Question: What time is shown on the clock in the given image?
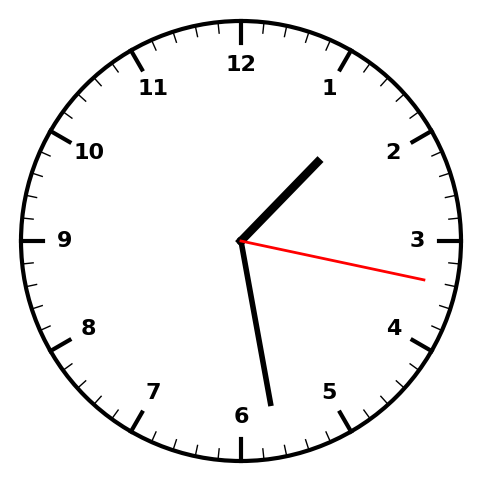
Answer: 01:28:17